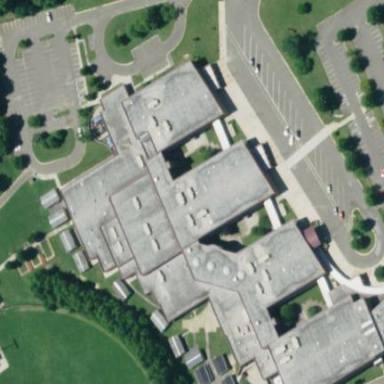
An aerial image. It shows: School building.